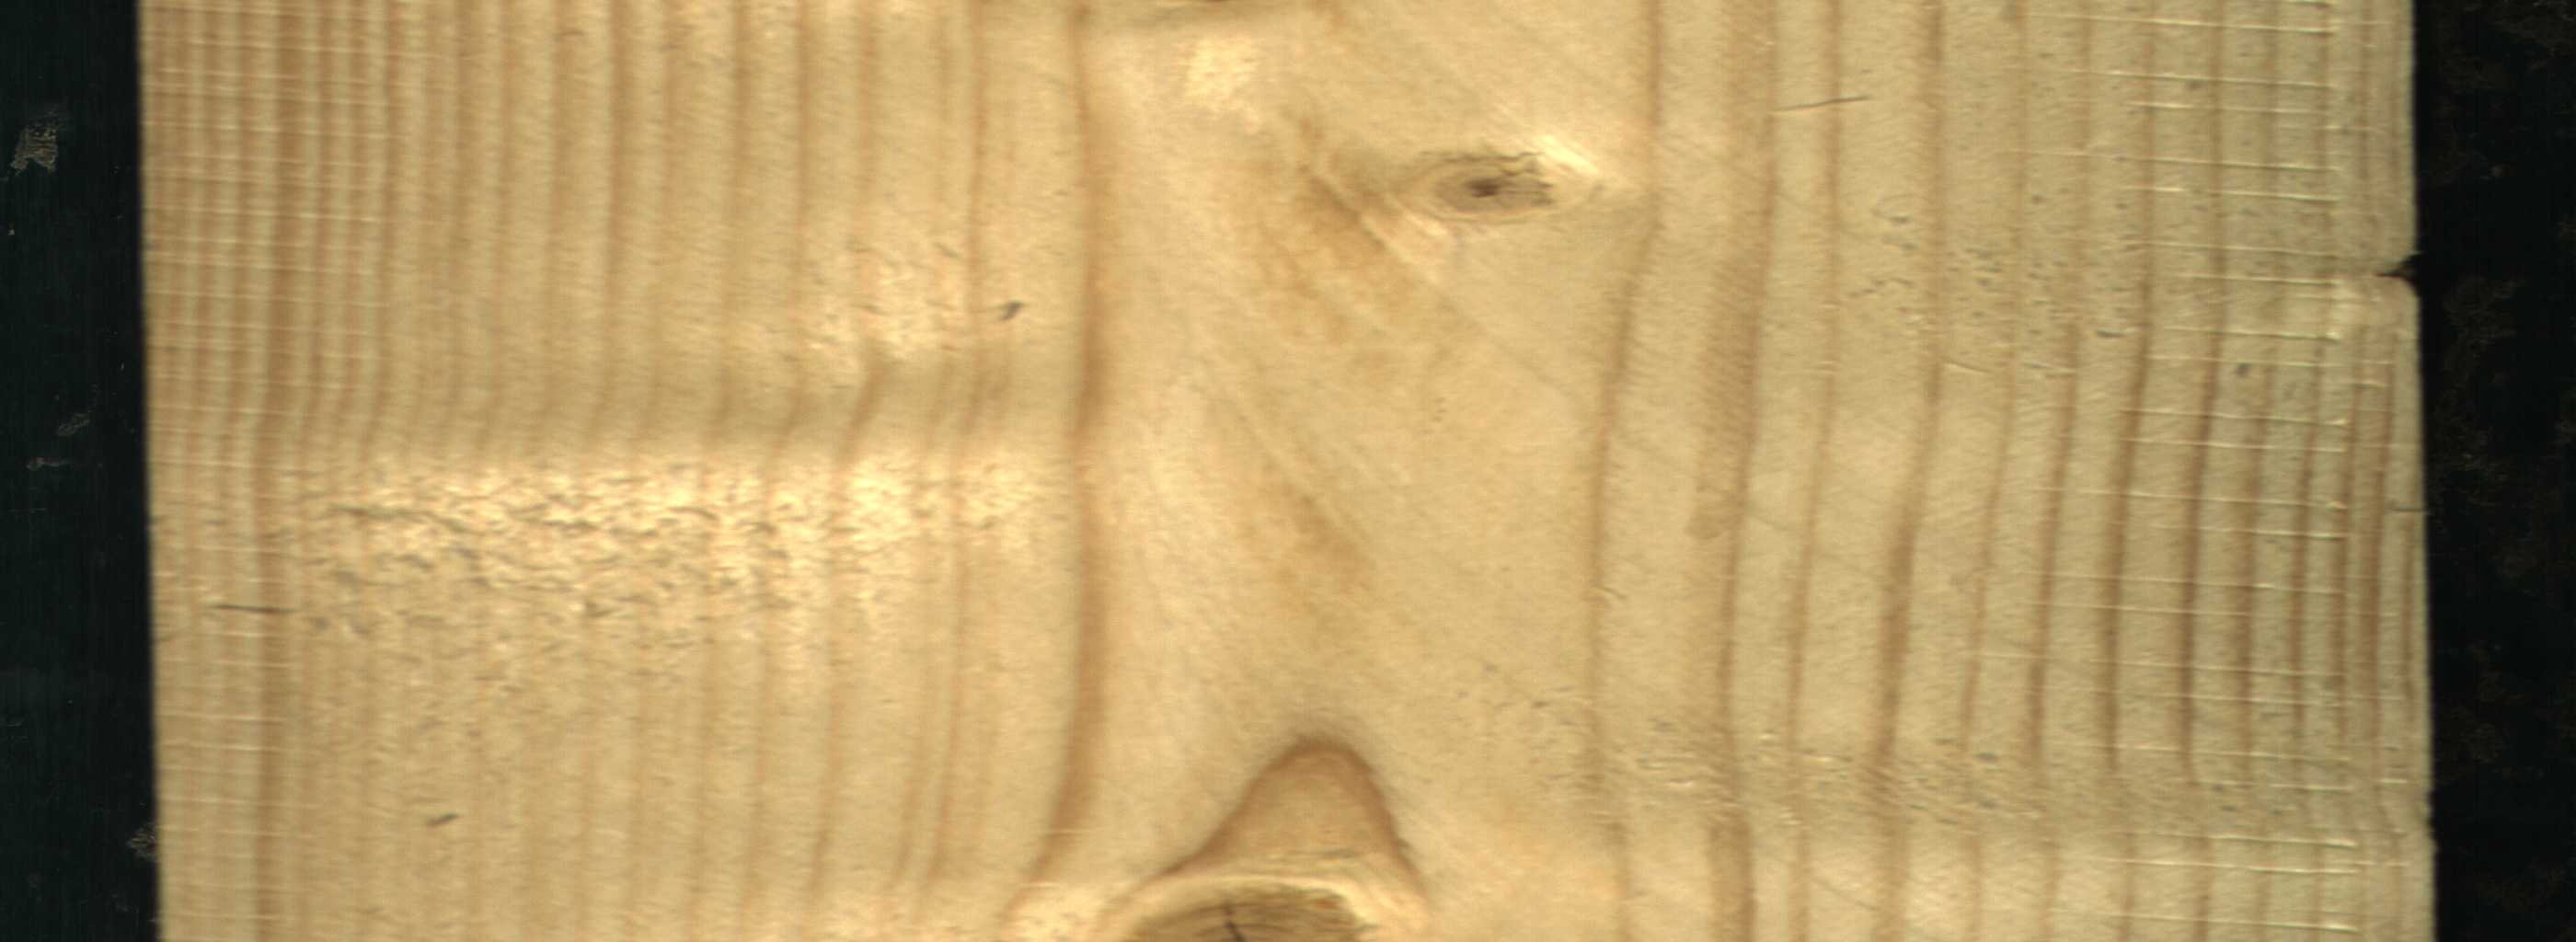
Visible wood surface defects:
knot_with_crack
Live_Knot